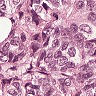
Metastatic tissue present: yes